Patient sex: M
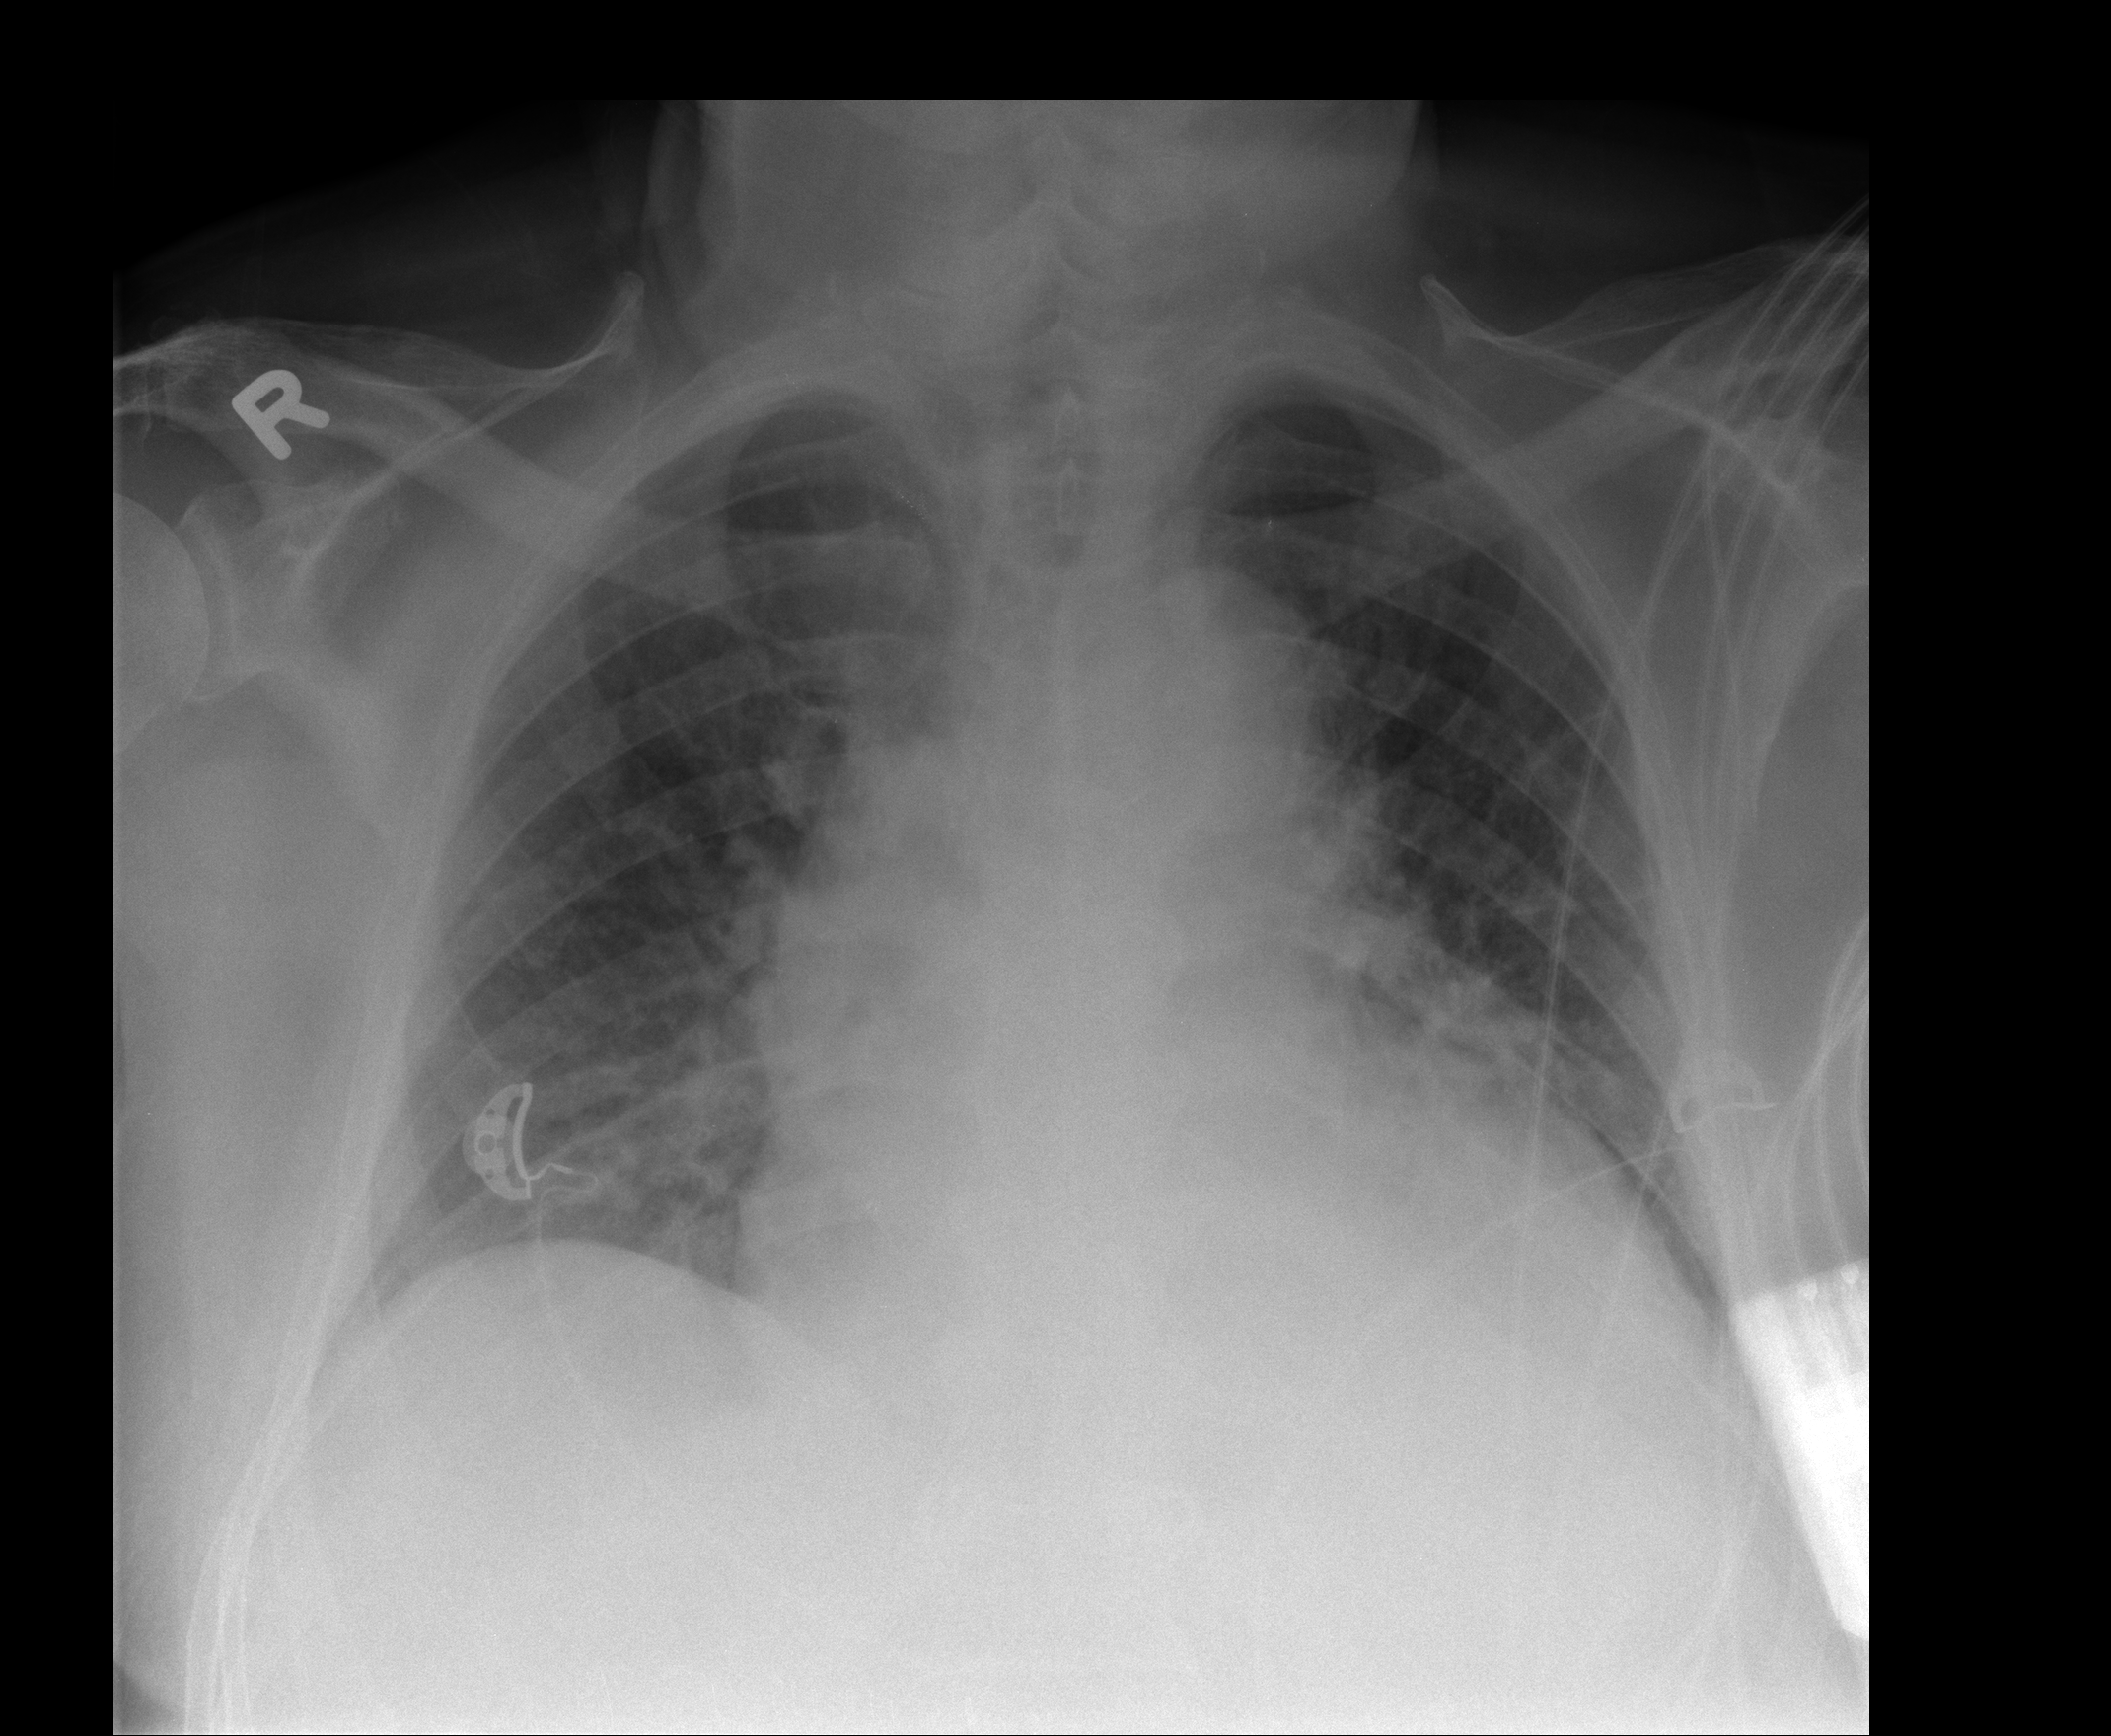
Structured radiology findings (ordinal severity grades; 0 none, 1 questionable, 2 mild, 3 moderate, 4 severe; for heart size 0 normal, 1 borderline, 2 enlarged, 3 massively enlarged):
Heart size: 2
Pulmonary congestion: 2
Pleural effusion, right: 0
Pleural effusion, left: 0
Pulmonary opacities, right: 0
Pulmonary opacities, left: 0
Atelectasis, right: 1
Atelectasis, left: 0